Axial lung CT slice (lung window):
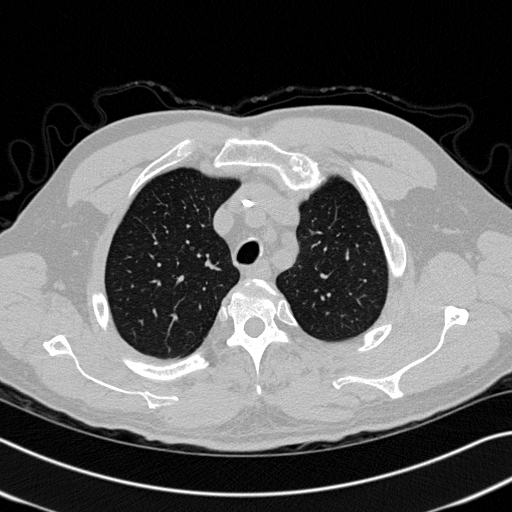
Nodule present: no